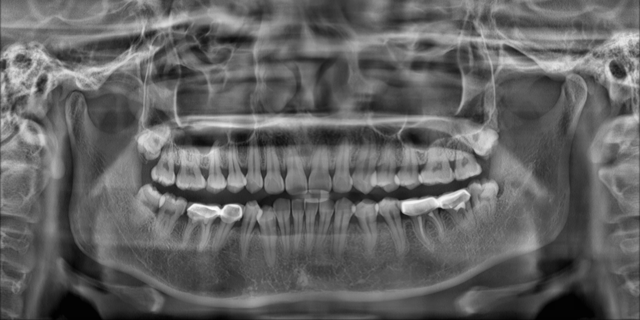
adult